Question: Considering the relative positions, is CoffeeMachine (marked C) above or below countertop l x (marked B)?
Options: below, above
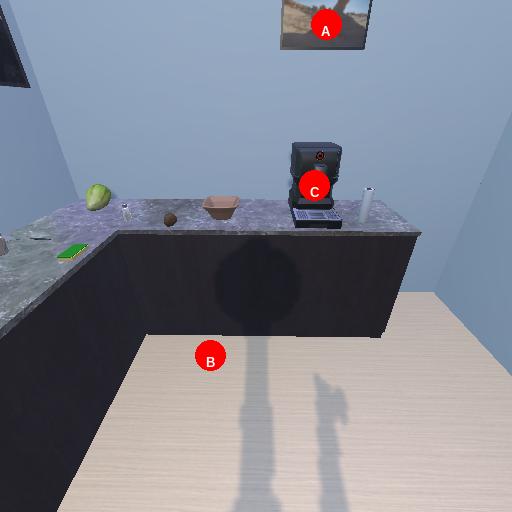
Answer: below